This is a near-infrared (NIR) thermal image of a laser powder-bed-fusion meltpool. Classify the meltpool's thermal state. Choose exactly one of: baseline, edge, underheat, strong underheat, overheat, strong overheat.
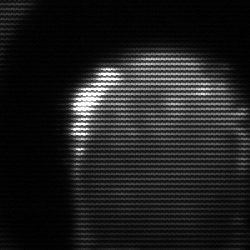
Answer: baseline